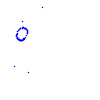
Particle: proton